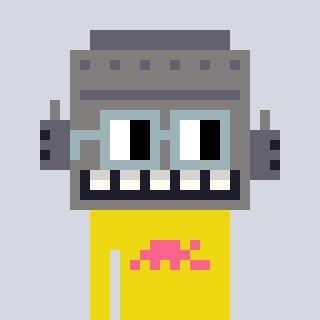
a pixel art character with square dark gray glasses, a robot-shaped head and a yellow-colored body on a cool background